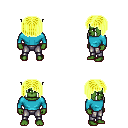
a pixel art fantasy rpg character, male body template, orc, green skin, teal long-sleeve shirt, metal pants, gold pageboy hairstyle, four views (front, back, left, right), 2x2 character sprite sheet, small pixel art, hard edges, no anti-aliasing